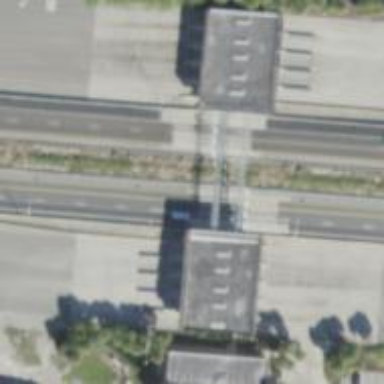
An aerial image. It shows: Toll gantry on the road.